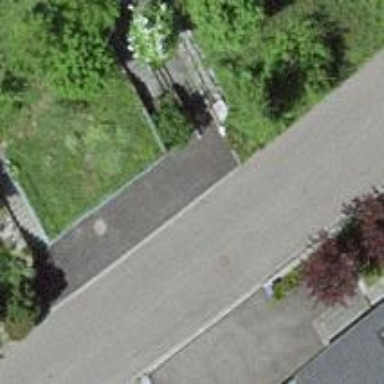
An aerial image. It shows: Residential road with asphalt surface and no sidewalk.